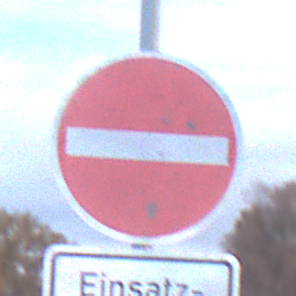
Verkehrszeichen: VerbotDerEinfahrt
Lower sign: BesondereFahrzeugeUndTransportgueter3
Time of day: SunriseSunset
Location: Outdoor (Suburban)
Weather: PartlyCloudy
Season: NotSpecified
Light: Natural